RGB frame:
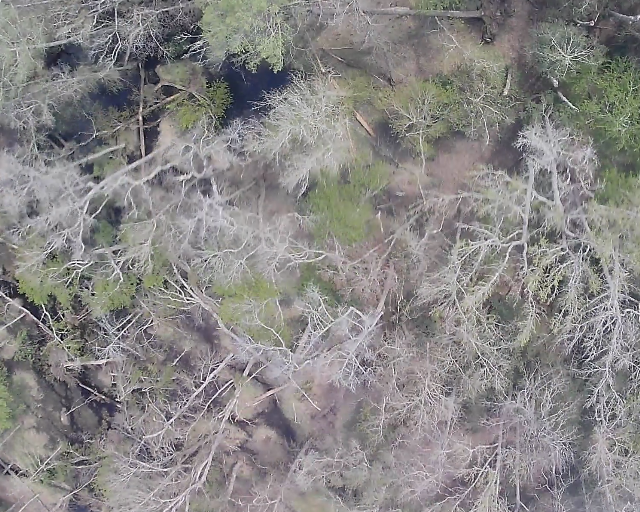
Thermal frame:
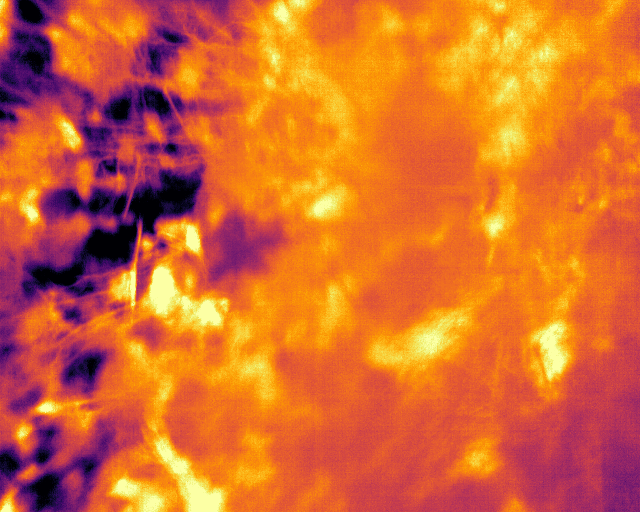
Captured: 2026-02-26 03:45:22
Pixels at or above 80 °C: 0 (fraction of frame: 0)